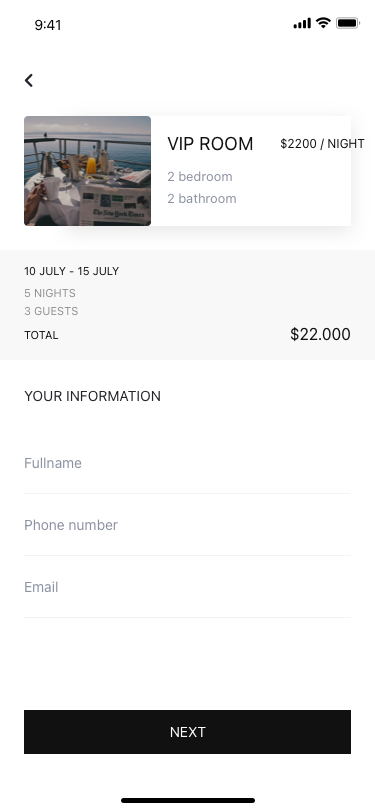
Text in this UI design:
9:41
NEXT
VIP ROOM
$2200 / NIGHT
2 bedroom
2 bathroom

10 JULY - 15 JULY
TOTAL
$22.000
5 NIGHTS
3 GUESTS

Email

Phone number

Fullname

YOUR INFORMATION